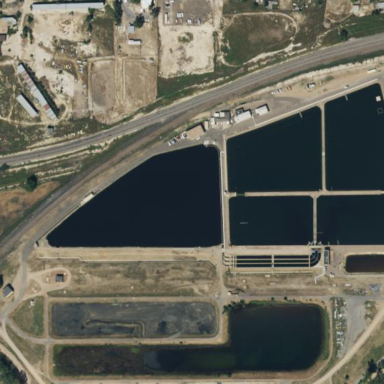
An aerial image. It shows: Wastewater plant.